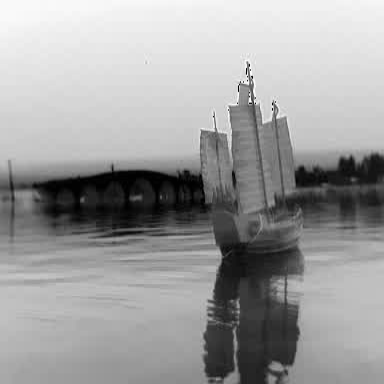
There is a sailboat in the infrared image.